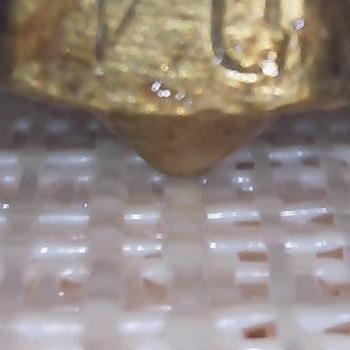
Flow rate: 158%